Interaction volume radius: 5 \u00c5
Interaction volume height: 15 \u00c5
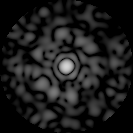
Disorder parameter: 0.8599